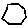
Label: hexagon